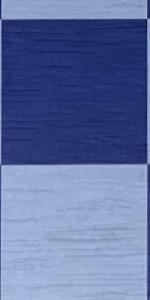
Label: Empty